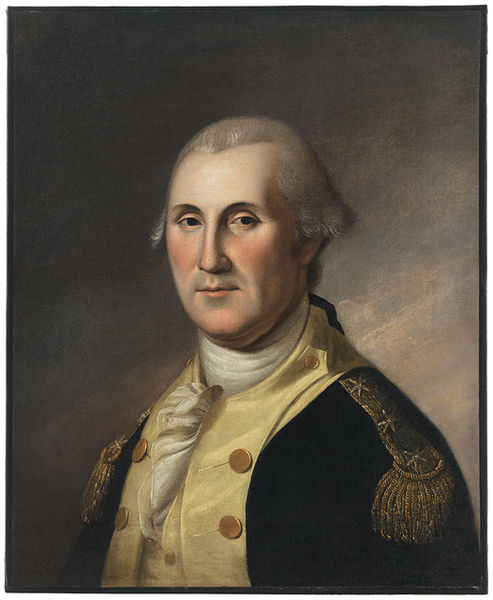
Titel: George Washington (1732-1799)
Künstler: Charles Willson Peale
Standort: Amherst (Massachusetts, USA)
Institution: Mead Art Museum, Amherst College
Schlagwörter: gemälde, mann, kragen, samt, portrait, seide, perücke, haarband, knöpfe, uniform, epauletten, weißes haar, dreiviertelportrait, brustportrait, goldknöpfe